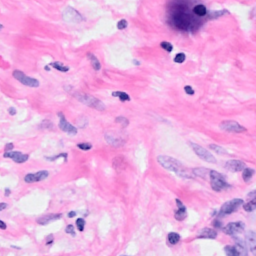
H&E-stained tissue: Breast